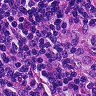
Metastatic tissue present: no